I will show an image sequence of human cooking. I have annotated the images with numbered circles. Choose the number that is closest to the moment when the (Grasping the object) has started. You are a five-time world champion in this game. Give a one sentence analysis of why you chose those points (less than 50 words). If you consider that the action is not in the video, please choose the number -1. Provide your answer at the end in a json file of this format: {"points": []}
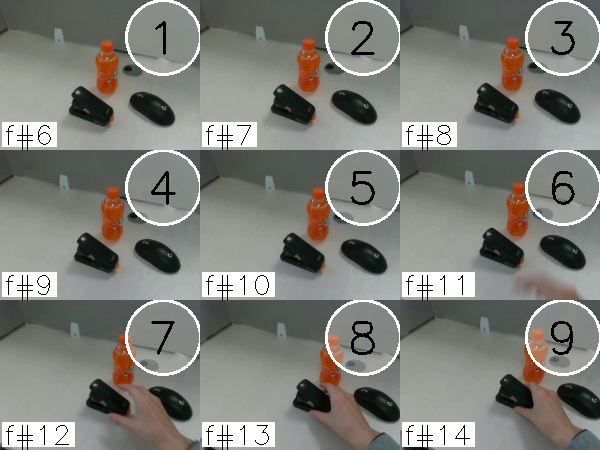
Frame 9 shows the clearest moment of hand-object contact.
{"points": [9]}